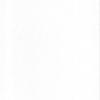
Label: dusty